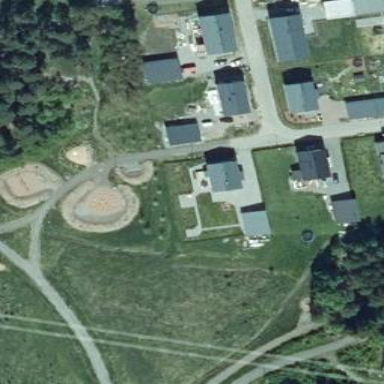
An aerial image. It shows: Playground area for leisure activities on the land.